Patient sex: M
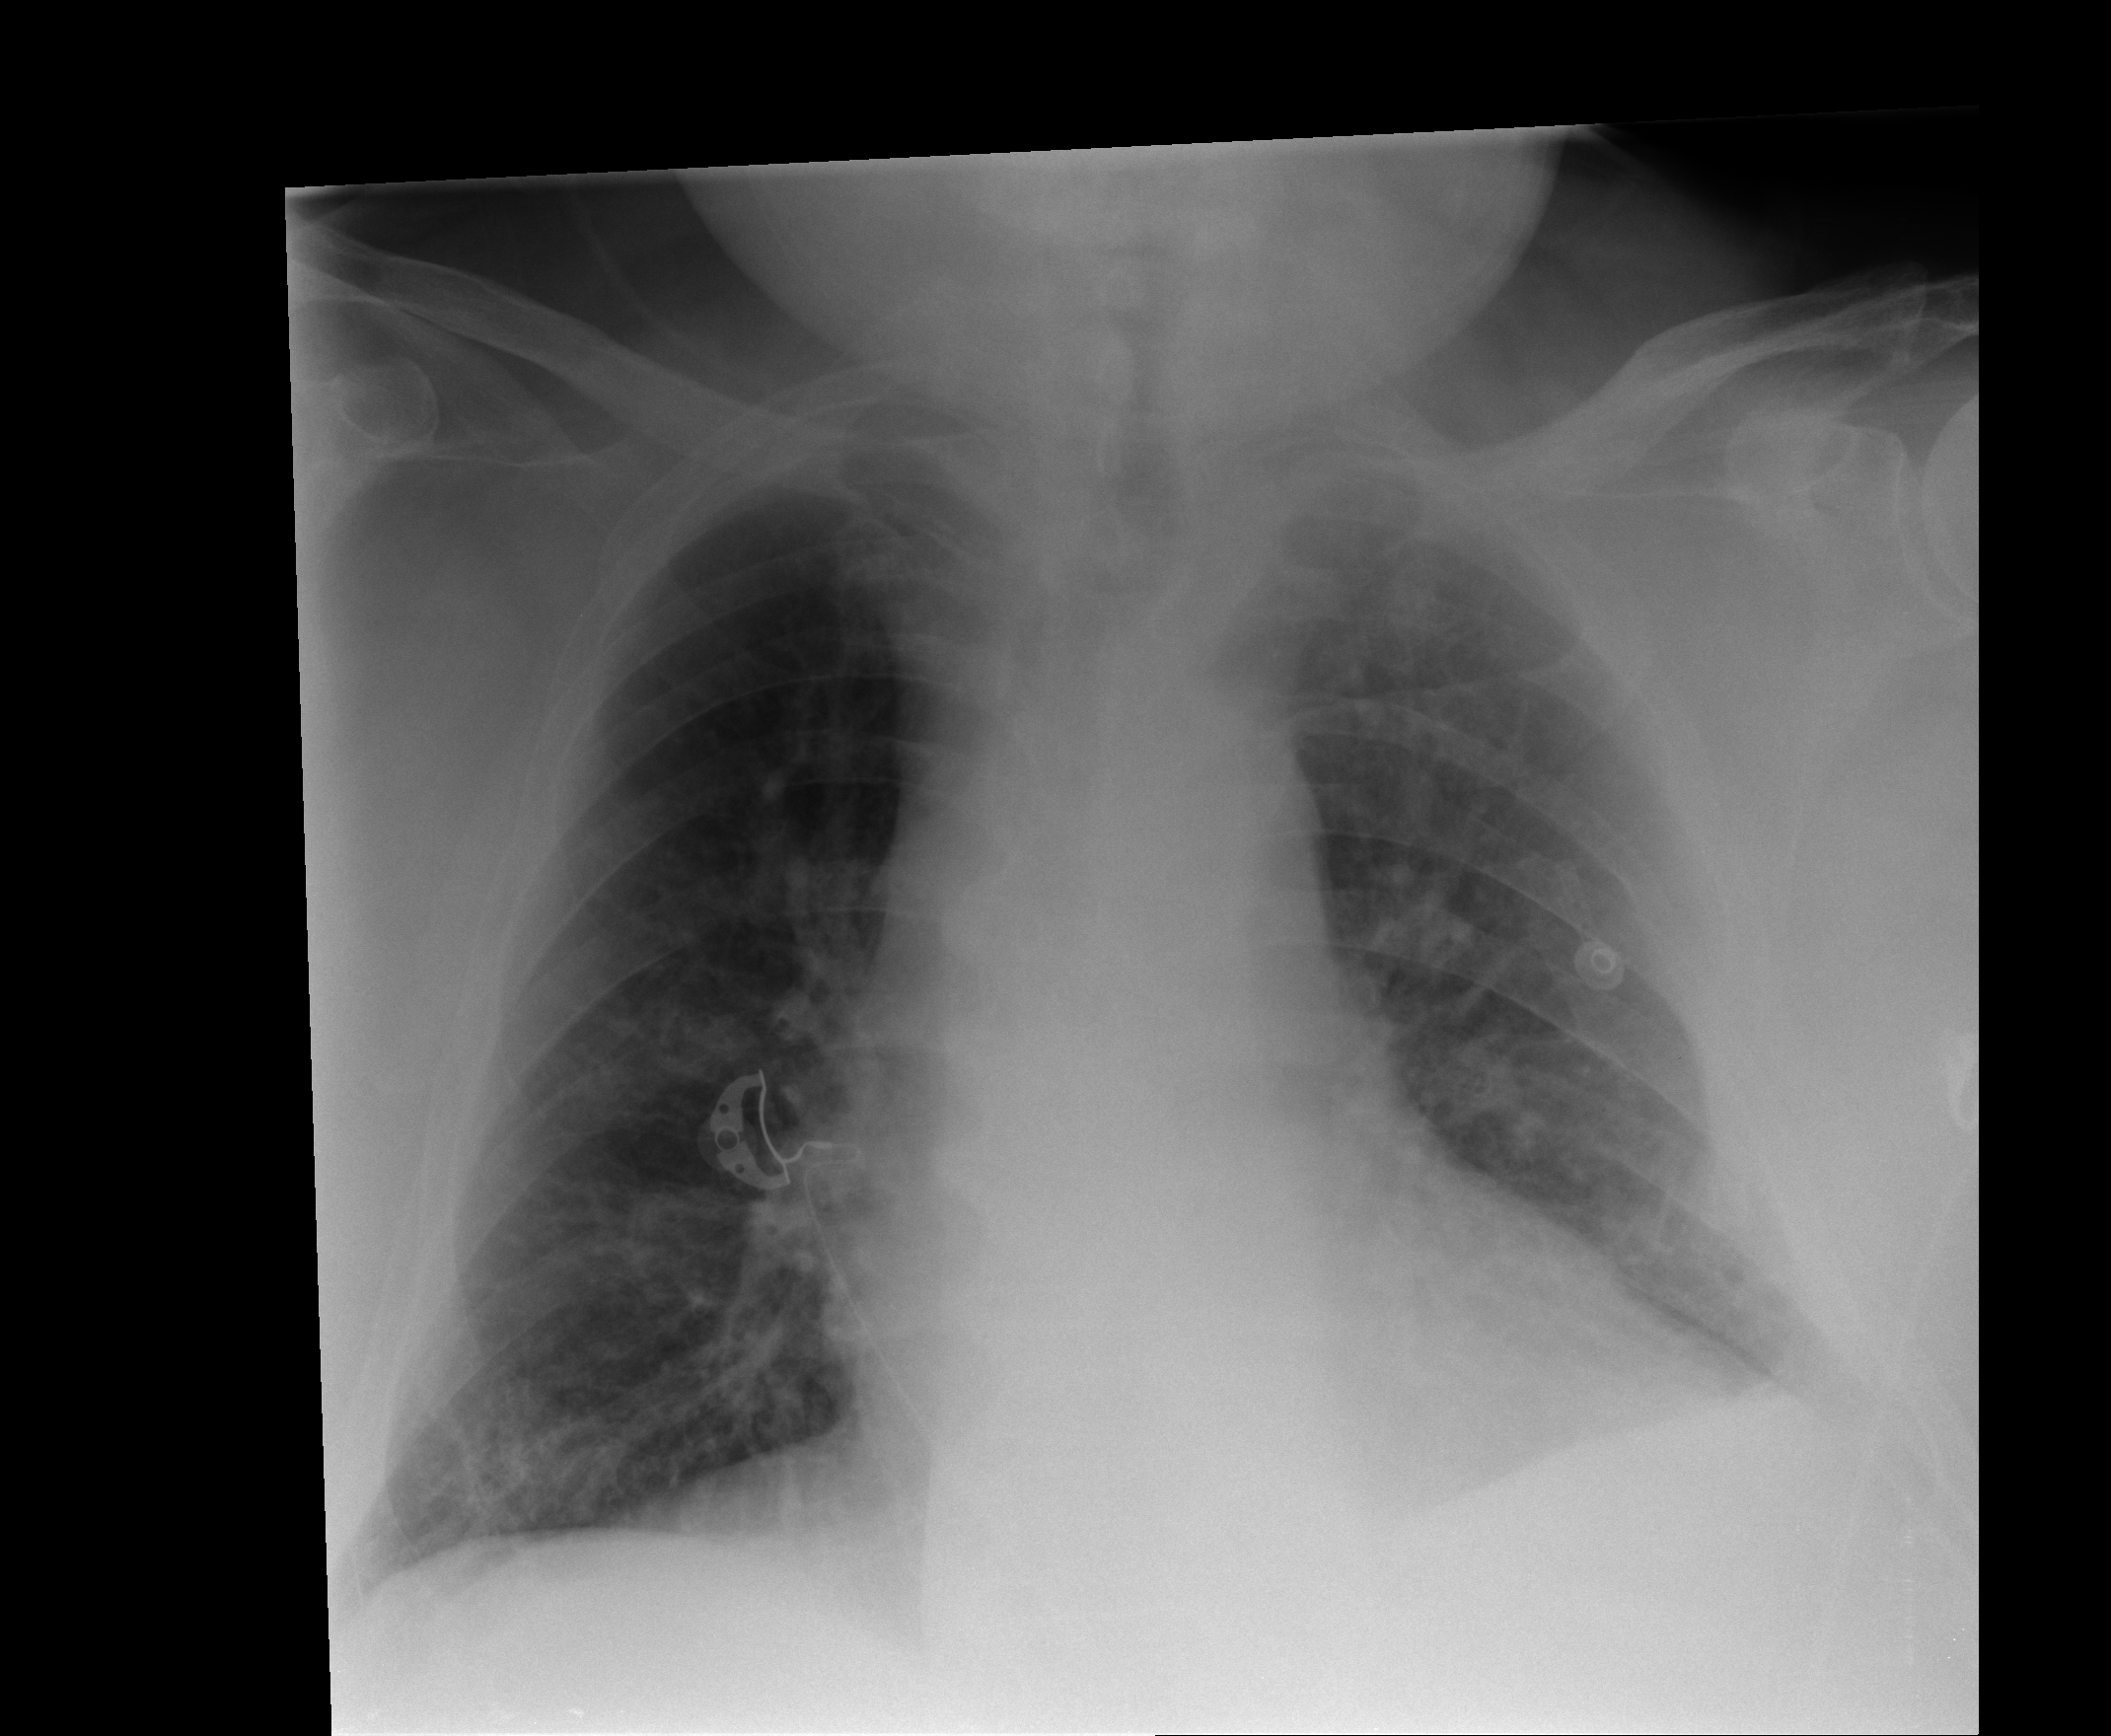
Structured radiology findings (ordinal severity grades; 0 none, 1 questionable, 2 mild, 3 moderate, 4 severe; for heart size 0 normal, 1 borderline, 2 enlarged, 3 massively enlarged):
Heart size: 0
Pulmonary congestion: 2
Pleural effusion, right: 0
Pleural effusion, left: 0
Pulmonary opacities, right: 0
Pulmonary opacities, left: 0
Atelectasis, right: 0
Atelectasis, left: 0